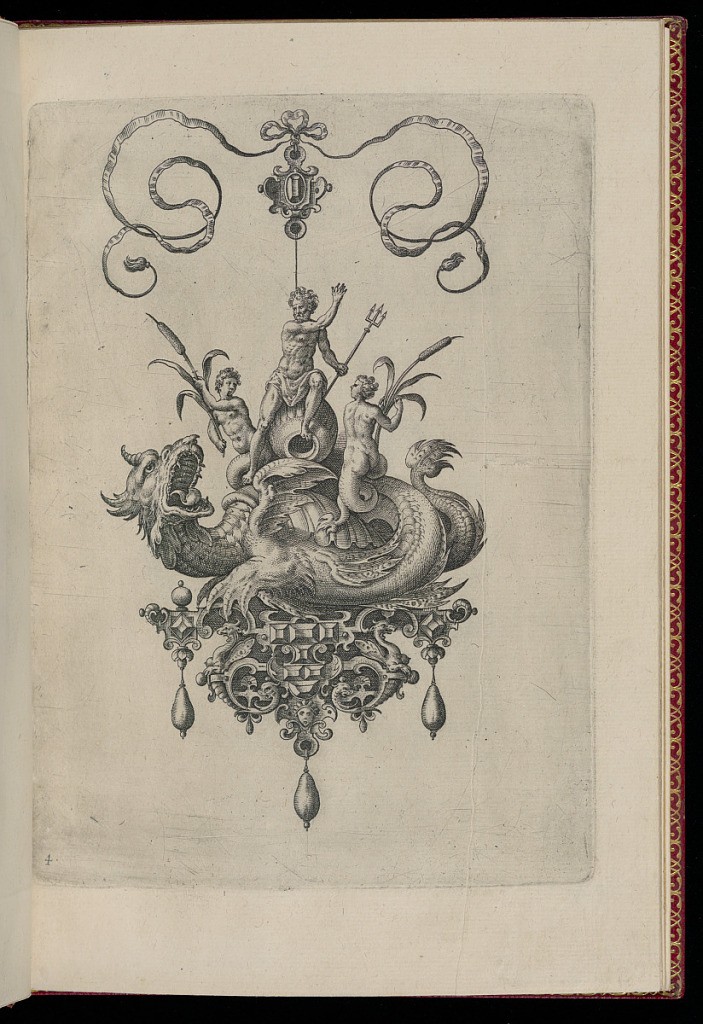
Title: Pendant Design
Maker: Hans Collaert the Elder, Flemish, ca. 1530 - 1581
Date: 1582
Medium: Engraving on paper
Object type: Print
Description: A pendant in the form of a ferocious sea monster perched on a strapwork base is suspended from a bow knot. The base is composed of faceted gems, a mask and dragons, and is hung with three drop pearls. Riding on the monster's back are Poseidon with a triton and two merman with bulrushes. The plate is numbered.